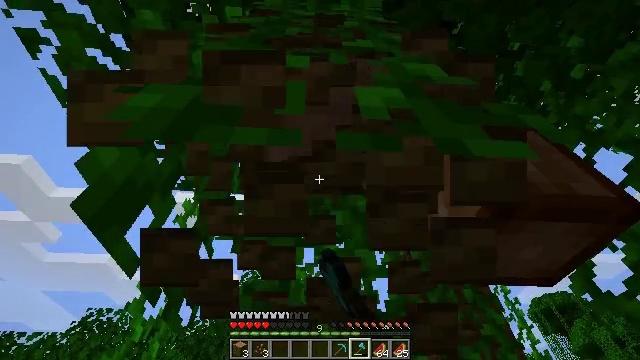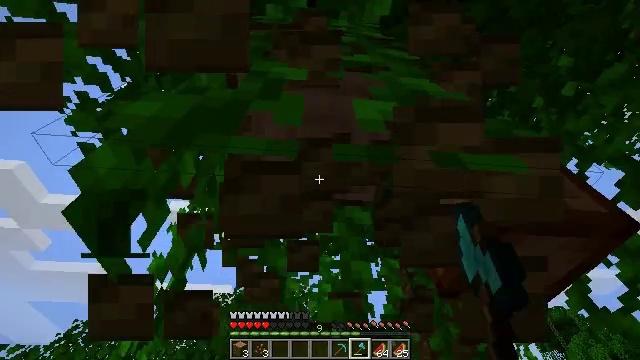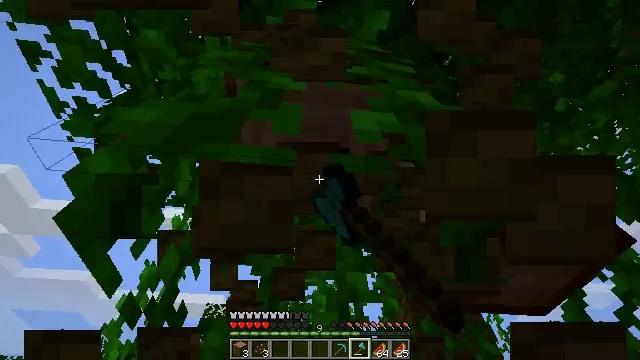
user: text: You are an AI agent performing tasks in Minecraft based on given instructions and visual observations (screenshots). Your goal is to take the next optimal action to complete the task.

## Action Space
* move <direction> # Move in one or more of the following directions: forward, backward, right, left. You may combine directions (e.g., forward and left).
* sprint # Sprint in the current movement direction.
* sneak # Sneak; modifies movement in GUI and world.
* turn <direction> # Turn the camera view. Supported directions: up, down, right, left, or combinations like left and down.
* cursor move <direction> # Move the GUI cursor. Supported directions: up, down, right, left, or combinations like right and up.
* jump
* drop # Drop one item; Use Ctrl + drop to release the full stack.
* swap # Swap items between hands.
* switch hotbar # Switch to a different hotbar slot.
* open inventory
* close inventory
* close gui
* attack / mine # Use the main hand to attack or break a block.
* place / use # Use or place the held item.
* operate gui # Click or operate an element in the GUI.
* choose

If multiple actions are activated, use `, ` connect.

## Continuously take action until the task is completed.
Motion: motion action
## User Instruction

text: Harvest the jungle log from the tree trunk.
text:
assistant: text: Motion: turn right and up, attack / mine
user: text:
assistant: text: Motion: turn right and up, attack / mine
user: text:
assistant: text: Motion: attack / mine